RGB frame:
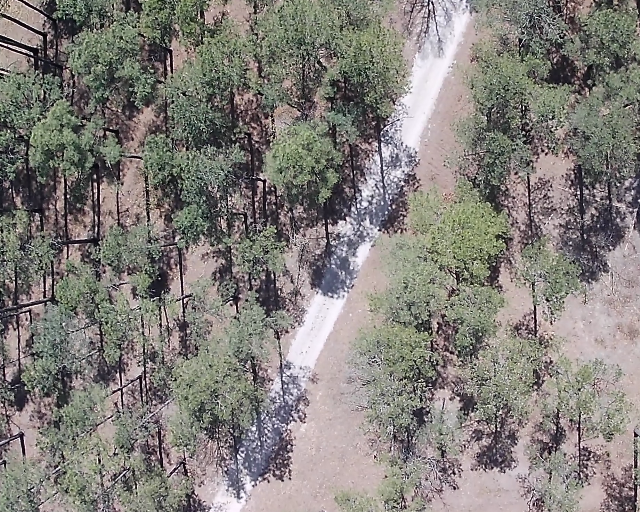
Thermal frame:
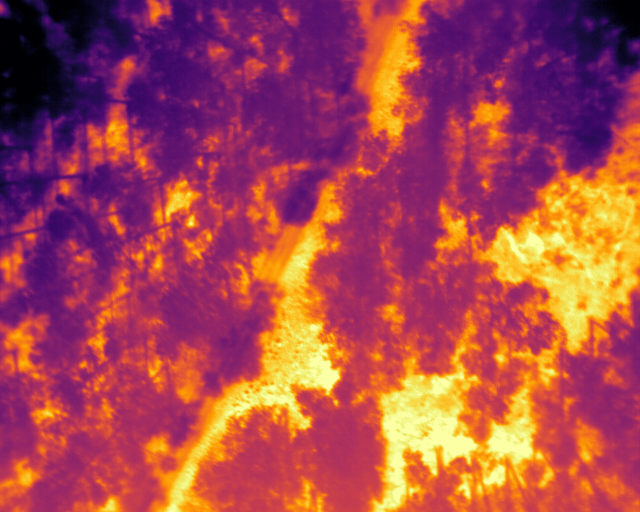
Captured: 2026-02-27 02:38:23
Pixels at or above 80 °C: 0 (fraction of frame: 0)